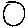
Label: moon